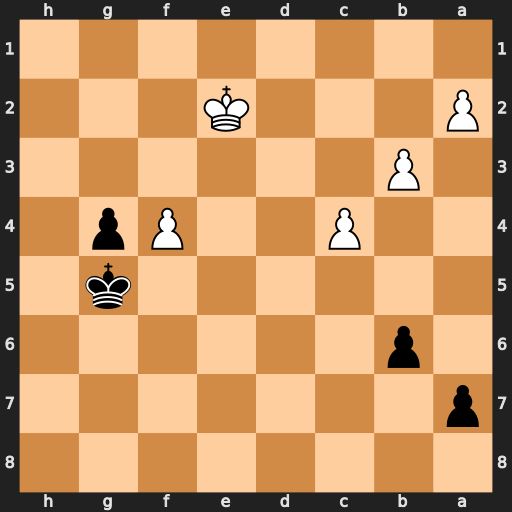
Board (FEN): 8/p7/1p6/6k1/2P2Pp1/1P6/P3K3/8
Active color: b
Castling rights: -
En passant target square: -
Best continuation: Kxf4 Kf2 a5 a3 Ke4